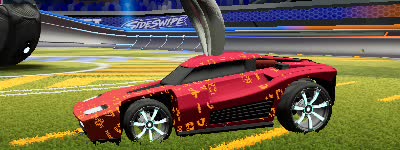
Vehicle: breakout